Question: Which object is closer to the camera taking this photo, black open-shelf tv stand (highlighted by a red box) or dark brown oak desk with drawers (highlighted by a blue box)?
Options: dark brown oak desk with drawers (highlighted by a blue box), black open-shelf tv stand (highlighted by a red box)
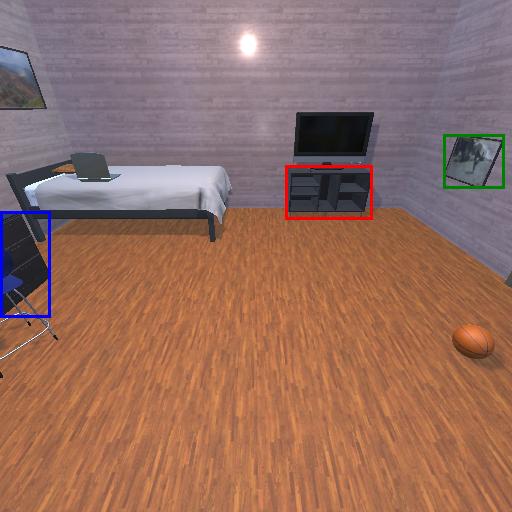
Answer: dark brown oak desk with drawers (highlighted by a blue box)